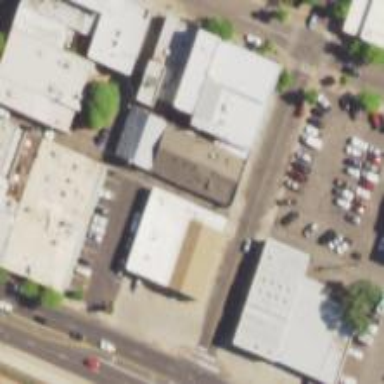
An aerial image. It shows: Alley with asphalt surface designated as service road.